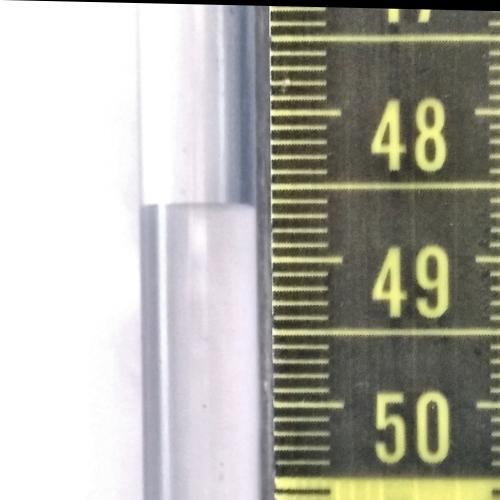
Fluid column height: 48.6 cm